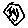
Label: moon